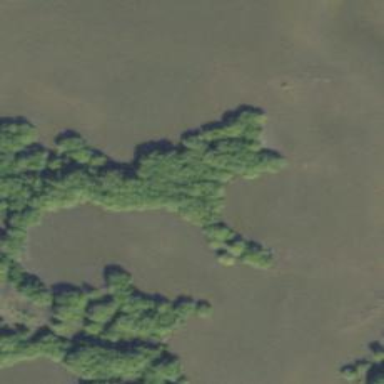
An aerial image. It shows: Beautiful mangrove wetland area.